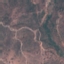
Label: HerbaceousVegetation